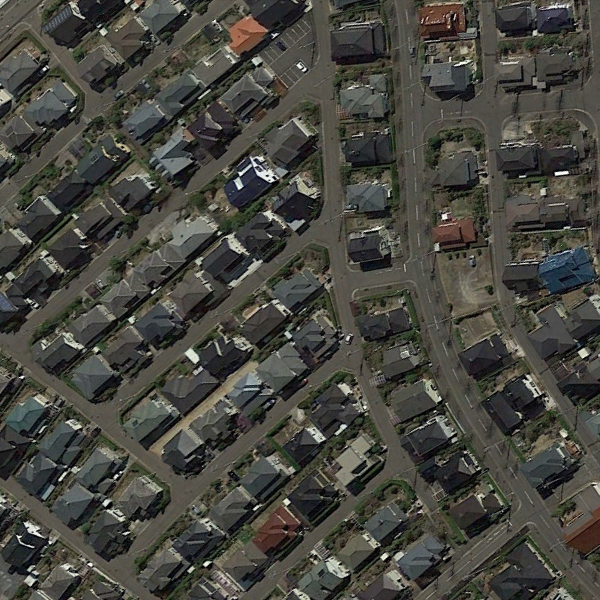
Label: DenseResidential